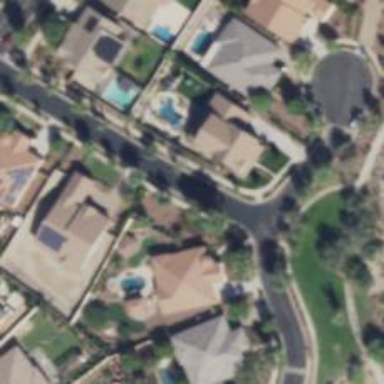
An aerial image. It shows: Asphalt road in residential area.